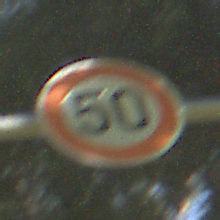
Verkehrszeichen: Geschwindigkeit50
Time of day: MorningAfternoon
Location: Outdoor (Nature)
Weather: Clear
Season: NotSpecified
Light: Natural